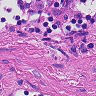
Metastatic tissue present: no